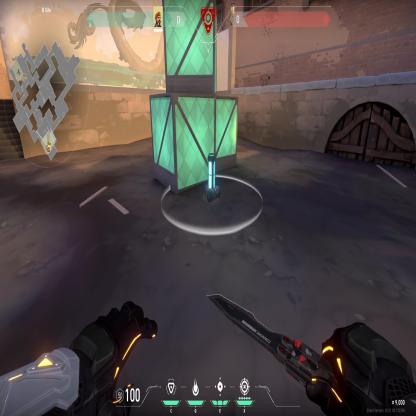
Label: planted spike